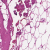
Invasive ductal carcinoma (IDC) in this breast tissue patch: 0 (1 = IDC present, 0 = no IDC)